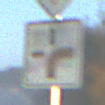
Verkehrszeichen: VerlaufVorfahrtsstrasse3
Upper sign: Vorfahrtsstrasse
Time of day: SunriseSunset
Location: Outdoor (Nature)
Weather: Clear
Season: NotSpecified
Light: Natural